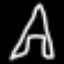
Label: The Eiffel Tower